Question: I have a login modal. When the user log-in fail the authentication, I want to redirect back to this modal with :
- -

---
# Controller
'''
// if Auth Fail
return Redirect::to('/')
->with('error','Username/Password Wrong')
->withInput(Request::except('password'))
->withErrors($validator);
'''
---
# Form
'''
{!! Form::open(array('url' => '/', 'class' => 'login-form')) !!}
<div class="form-group">
<label for="username">Username</label>
<input type="text" class="form-control" id="username" name="username" placeholder="Enter Username" required>
</div>
<div class="form-group">
<label for="password">Password</label>
<input type="password" class="form-control" id="password" name="password" placeholder="Enter Password" required>
</div>
<button type="submit" class="btn btn-primary">Login</button>
{!! Form::close() !!}
'''
---
As you can see as part of my image, the error message seem to display, but the old input of username doesn't seem to populate.
Can someone please correct me ?
Did I forget to do anything ?
What is the most efficient way in Laravel to accomplish something like this ?
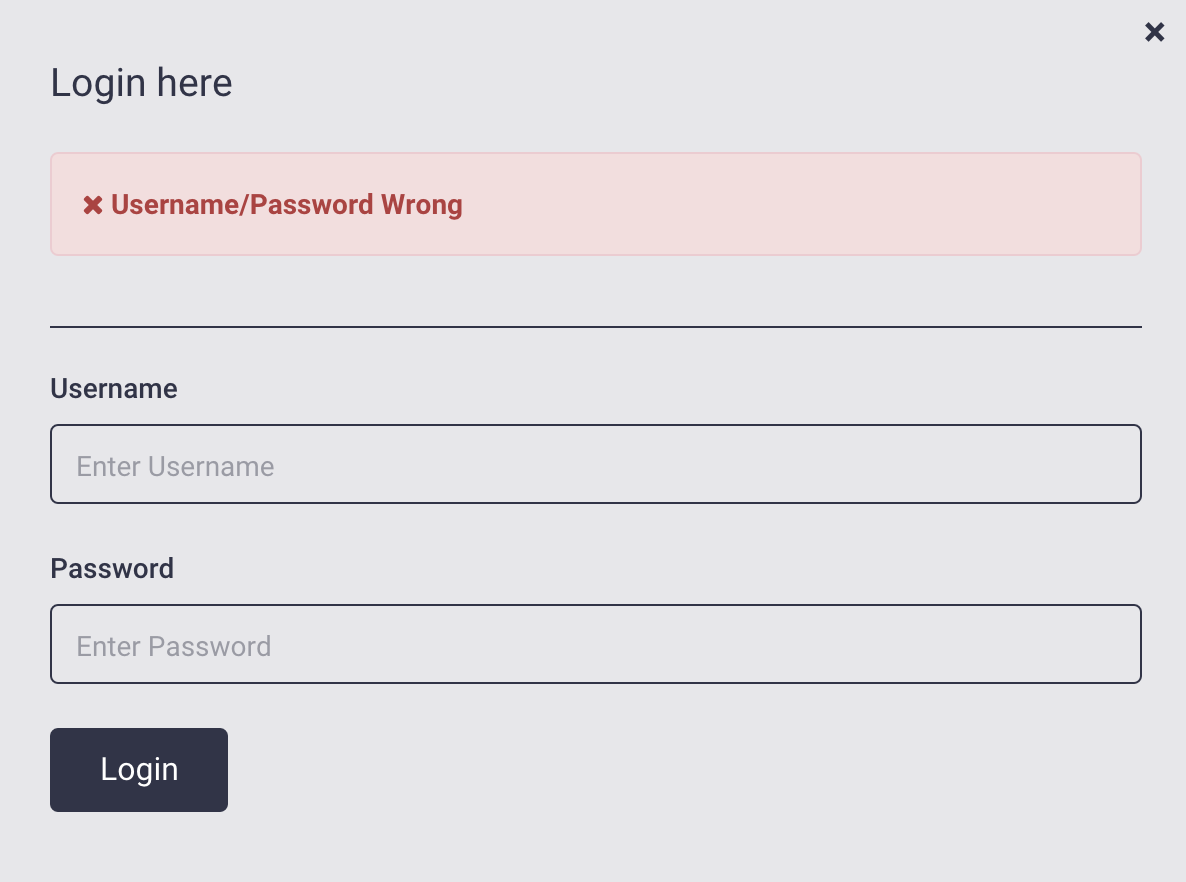
Answer: You can access the last inputs like so:
'$username = Request::old('username');'
As pointed at by <URL> you may simply do
'<input type="text" ... value="{{ old('username') }}" ... >'.
As described in the <URL> it is more convenient in a blade view.
---
There are several possibilties in the controller:
Instead of
'->withInput(Request::except('password'))'
do:
'Input::flash();'
or:
'Input::flashExcept('password');'
and redirect to the view with:
'->withInput(Input::except('password'));'
resp. with:
'->withInput();'
The <URL> for further reading...